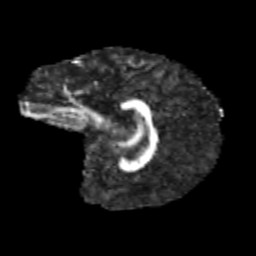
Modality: FA
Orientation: sagittal
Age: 10
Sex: female
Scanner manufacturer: siemens
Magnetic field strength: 3 T
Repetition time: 3.8 s
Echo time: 0.07 s